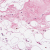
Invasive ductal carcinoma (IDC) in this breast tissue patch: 0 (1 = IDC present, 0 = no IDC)